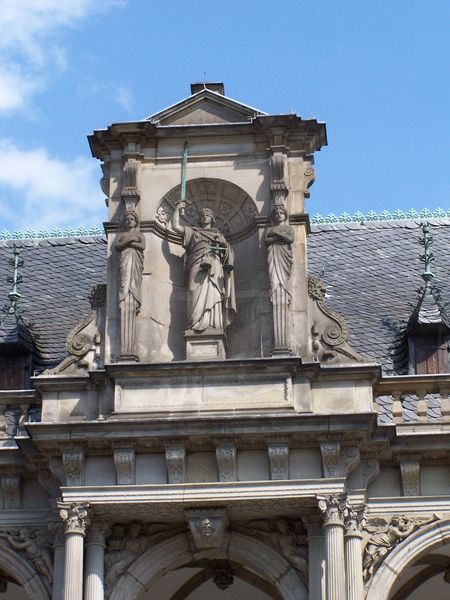
Titel: Köln, Rathauslaube (Obergeschoss 1616/17 verändert)
Künstler: Wilhelm Vernukken
Standort: Köln (EU - D - NRW)
Schlagwörter: blau, himmel, mann, wolken, ausschnitt, bunt, fenster, frau, lampe, säule, säulen, weiss, dach, gebäude, haus, hochformat, gericht, architektur, barock, sockel, kirche, figur, engel, skulptur, statue, bogen, fassade, farbe, figuren, könig, jugendstil, detail, ornamente, stuck, podest, foto, bögen, erker, nische, waage, türmchen, schwert, allegorie, portal, sandstein, erhoben, kassetten, säulenfigur, volute, schnecken, posaune, karyatiden, schindeln, alegorie, justitia, justizia, tympanon, ädikula, kanelluren, tabernakel, patina, schieferdach, kariatyden, kayatiden, typanonfeld, allerforie, bauskultpur